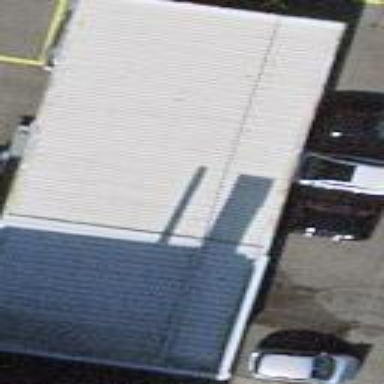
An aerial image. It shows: View of roof of building.